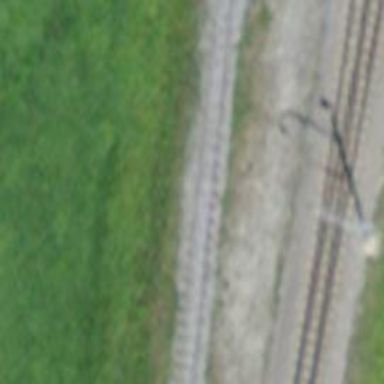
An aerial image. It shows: Narrow-gauge railway with one track passing through service yard.